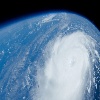
Label: cloud